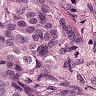
Metastatic tissue present: yes